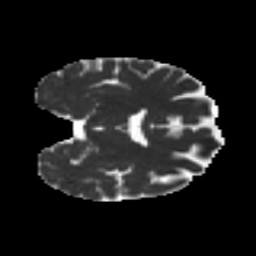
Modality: MD
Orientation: coronal
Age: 56
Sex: female
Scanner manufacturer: ge
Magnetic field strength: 3 T
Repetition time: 7.8 s
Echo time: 0.0606 s